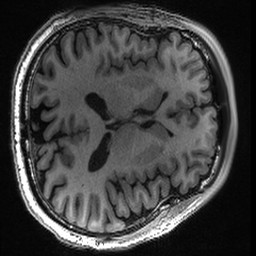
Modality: T1w
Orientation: axial
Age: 63
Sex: male